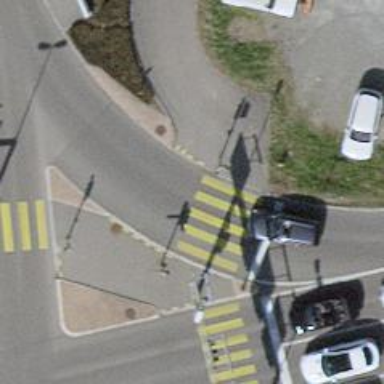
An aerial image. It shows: Road with traffic signals.